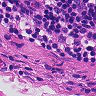
Metastatic tissue present: no